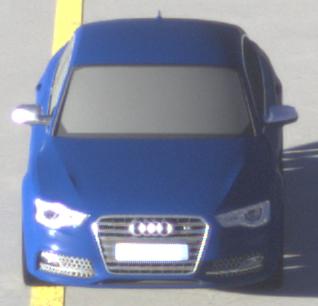
Make: Audi
Model: S5
Detailed model: F5
Model produced from: 2016
Model produced until: 2019
Doors: 2
Color: blue
Road condition: dry road
Daytime: sunrise or sunset
Contrast: high contrast